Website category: university
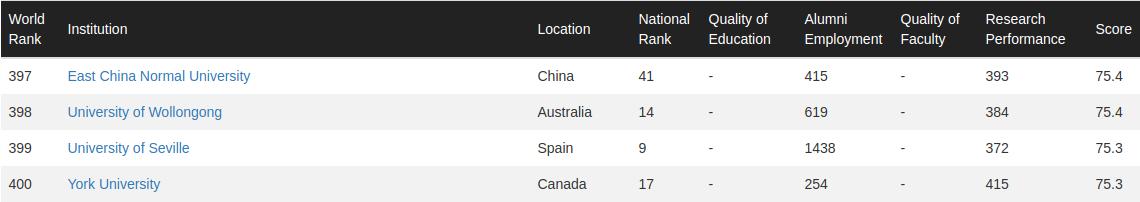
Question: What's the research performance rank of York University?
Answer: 415

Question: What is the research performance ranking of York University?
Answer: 415

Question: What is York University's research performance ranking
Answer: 415

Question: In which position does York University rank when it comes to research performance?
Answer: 415

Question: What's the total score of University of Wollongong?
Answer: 75.4

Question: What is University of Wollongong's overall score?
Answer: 75.4

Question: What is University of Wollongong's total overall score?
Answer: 75.4

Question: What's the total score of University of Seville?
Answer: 75.3

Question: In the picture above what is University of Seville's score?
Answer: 75.3

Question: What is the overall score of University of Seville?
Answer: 75.3

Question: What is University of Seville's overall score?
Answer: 75.3

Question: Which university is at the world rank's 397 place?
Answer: East China Normal University

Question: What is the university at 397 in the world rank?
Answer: East China Normal University

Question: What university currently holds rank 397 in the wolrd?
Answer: East China Normal University

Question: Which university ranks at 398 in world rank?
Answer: University of Wollongong

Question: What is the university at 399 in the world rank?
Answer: University of Seville

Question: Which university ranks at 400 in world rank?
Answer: York University

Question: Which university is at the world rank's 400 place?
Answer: York University

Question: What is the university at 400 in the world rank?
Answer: York University

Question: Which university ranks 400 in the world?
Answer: York University

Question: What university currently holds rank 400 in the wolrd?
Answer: York University

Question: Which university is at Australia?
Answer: University of Wollongong

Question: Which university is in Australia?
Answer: University of Wollongong

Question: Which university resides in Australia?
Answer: University of Wollongong

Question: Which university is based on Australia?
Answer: University of Wollongong

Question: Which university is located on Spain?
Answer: University of Seville

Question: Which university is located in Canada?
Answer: York University

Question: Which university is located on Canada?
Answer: York University

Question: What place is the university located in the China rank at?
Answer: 397

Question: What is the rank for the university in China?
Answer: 397

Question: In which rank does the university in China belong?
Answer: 397

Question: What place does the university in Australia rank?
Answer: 398

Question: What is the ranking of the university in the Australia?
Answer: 398

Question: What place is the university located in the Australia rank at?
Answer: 398

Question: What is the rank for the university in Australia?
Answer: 398

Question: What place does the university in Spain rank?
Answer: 399

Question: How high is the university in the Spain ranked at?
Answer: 399

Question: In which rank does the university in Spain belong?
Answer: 399

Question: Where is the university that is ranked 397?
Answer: China

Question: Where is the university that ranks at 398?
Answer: Australia

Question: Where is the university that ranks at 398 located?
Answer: Australia

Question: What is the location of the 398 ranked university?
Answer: Australia

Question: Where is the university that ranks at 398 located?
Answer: Australia

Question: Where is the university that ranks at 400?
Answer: Canada

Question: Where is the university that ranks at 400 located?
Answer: Canada